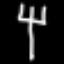
Label: fork